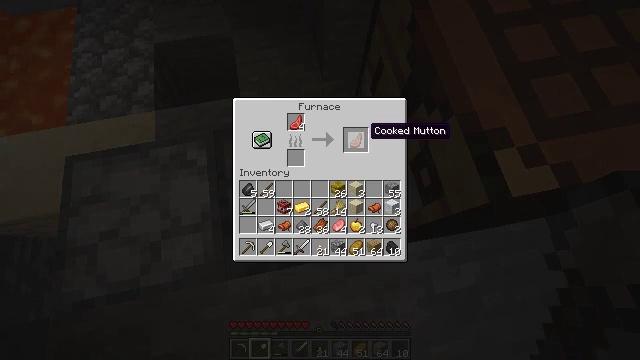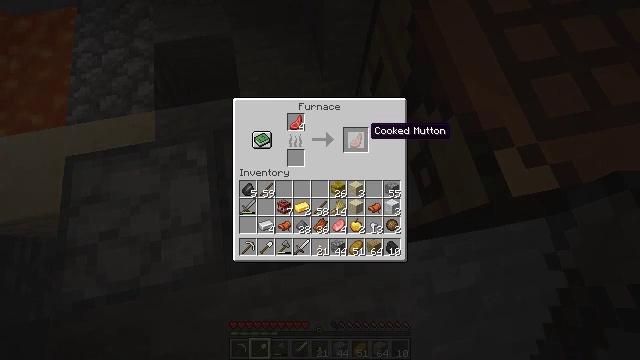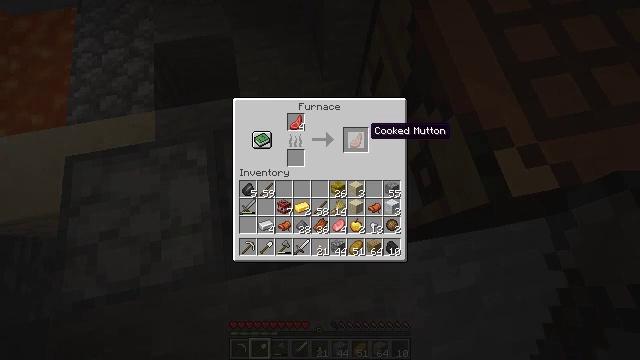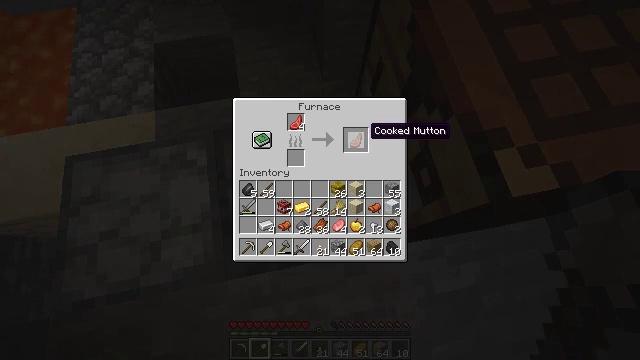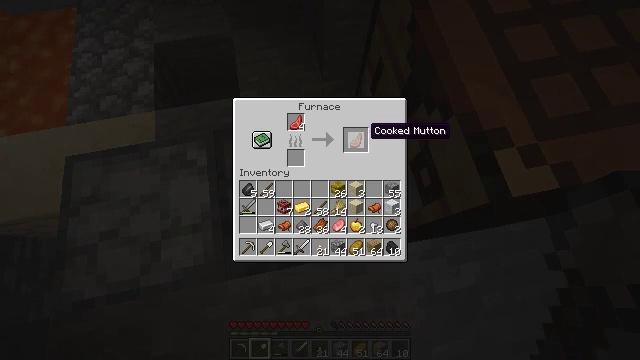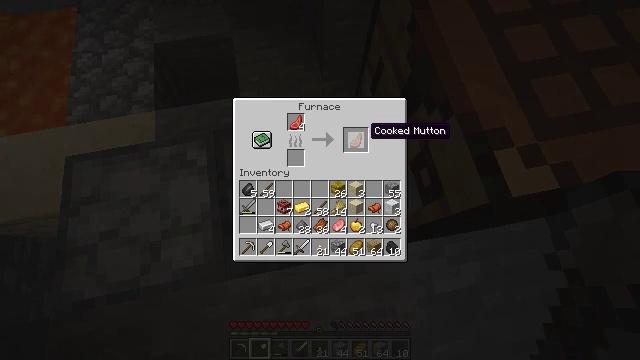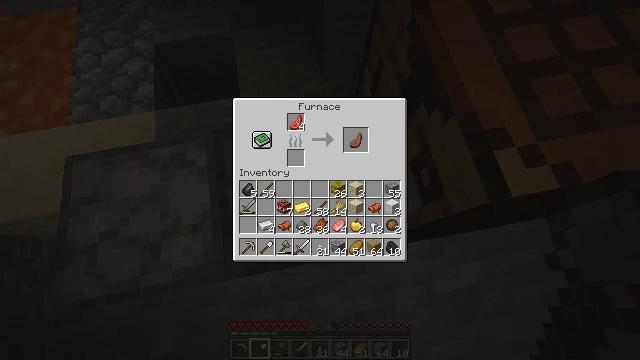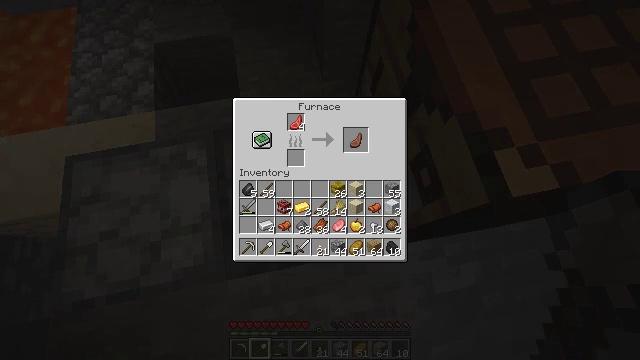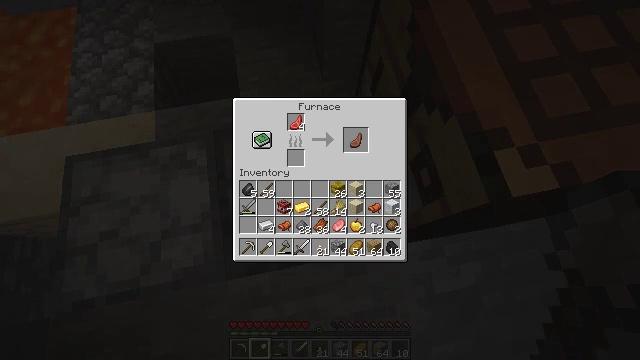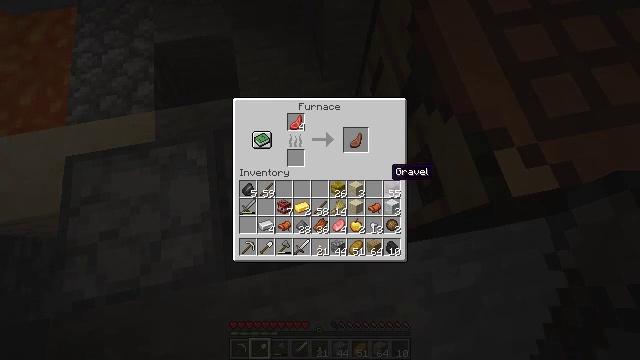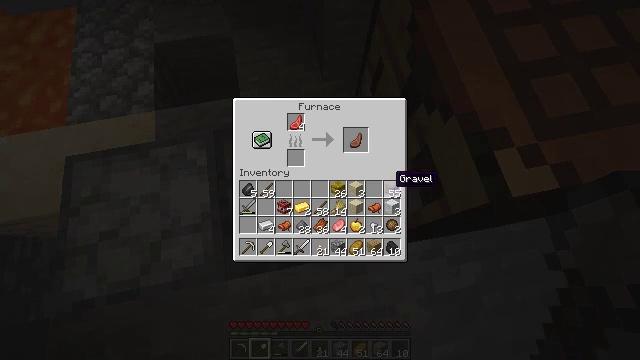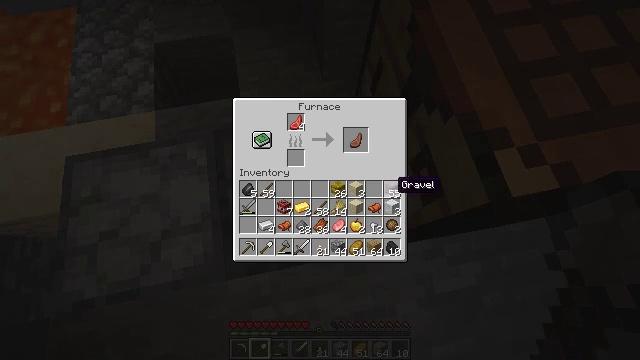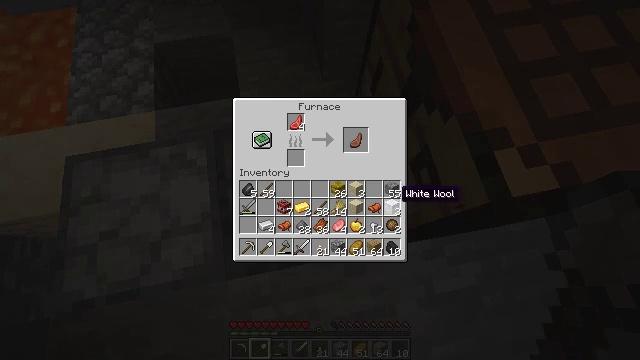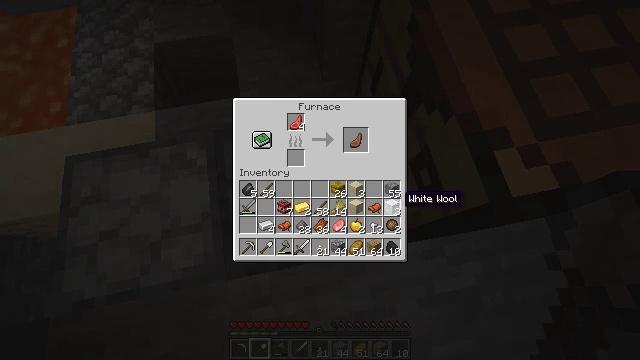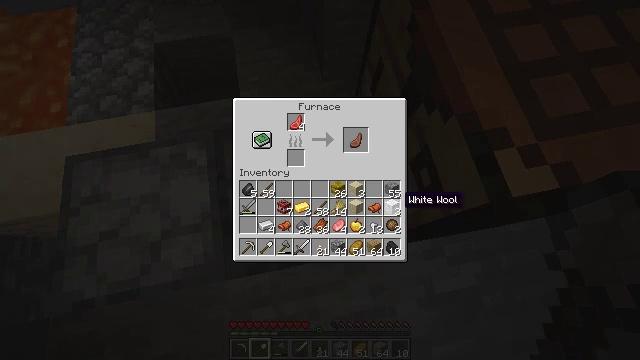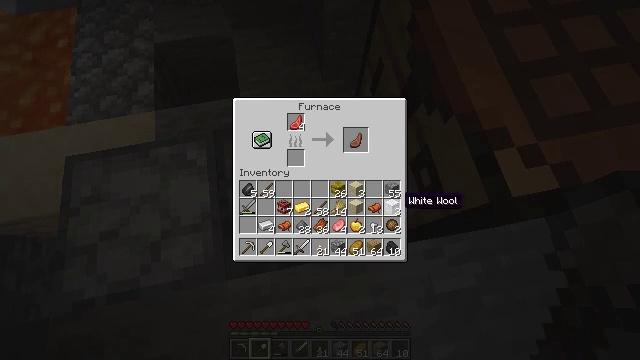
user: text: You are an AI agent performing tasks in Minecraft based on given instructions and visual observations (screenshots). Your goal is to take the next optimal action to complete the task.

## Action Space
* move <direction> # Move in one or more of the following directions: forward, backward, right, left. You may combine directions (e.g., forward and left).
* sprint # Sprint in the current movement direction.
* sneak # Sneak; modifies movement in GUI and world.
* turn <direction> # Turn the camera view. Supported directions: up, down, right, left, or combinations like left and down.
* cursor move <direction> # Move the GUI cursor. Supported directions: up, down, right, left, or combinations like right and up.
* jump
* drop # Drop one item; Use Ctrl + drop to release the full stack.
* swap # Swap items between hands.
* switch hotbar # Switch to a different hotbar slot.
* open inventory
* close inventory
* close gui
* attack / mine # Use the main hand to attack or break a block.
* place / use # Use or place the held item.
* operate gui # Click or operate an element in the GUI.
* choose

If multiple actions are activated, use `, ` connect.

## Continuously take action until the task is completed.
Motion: motion action
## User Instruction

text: Open the crafting grid and craft flint and steel with an iron ingot and flint.
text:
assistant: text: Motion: no_op
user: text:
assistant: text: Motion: no_op
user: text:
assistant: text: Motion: no_op
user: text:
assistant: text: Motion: no_op
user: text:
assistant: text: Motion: no_op
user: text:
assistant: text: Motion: no_op
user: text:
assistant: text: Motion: cursor move right and down
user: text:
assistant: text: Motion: cursor move down
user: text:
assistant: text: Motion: cursor move down
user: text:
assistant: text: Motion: cursor move down
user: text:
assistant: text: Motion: no_op
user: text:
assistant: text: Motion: cursor move down
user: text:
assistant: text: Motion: no_op
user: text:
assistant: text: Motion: no_op
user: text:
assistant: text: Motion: no_op
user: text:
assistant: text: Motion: no_op
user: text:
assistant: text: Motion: cursor move left
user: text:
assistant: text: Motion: cursor move left and up
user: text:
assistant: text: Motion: cursor move left
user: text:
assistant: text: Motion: no_op
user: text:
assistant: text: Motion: no_op
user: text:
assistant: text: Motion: no_op
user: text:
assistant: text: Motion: no_op
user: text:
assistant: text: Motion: no_op
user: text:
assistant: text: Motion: no_op
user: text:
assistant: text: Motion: no_op
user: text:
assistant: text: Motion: no_op
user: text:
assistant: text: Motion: no_op
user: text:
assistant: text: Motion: no_op
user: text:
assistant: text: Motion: no_op